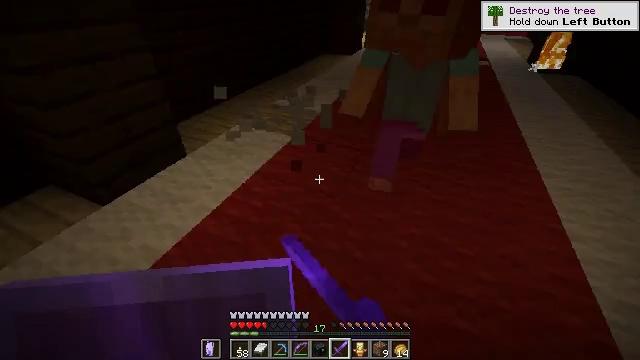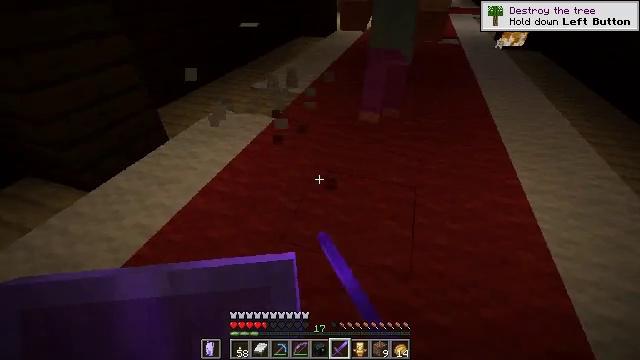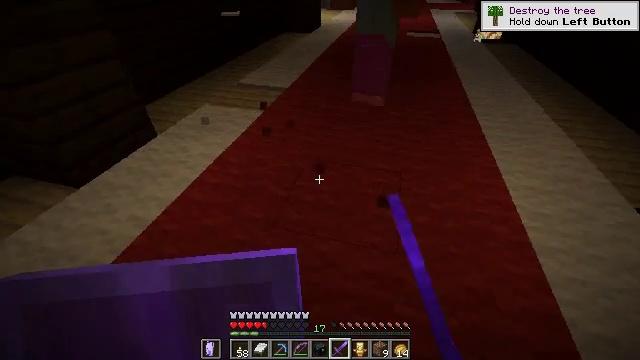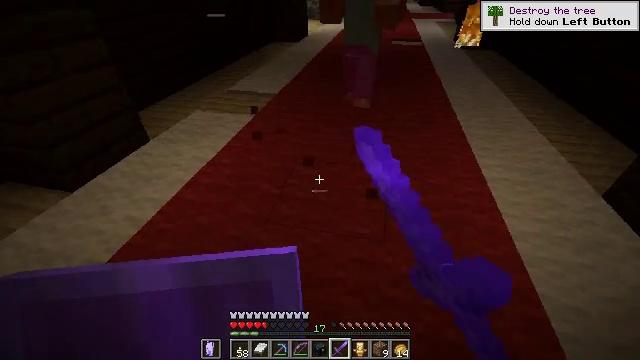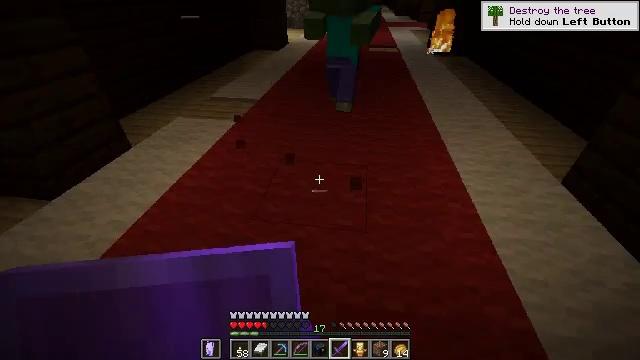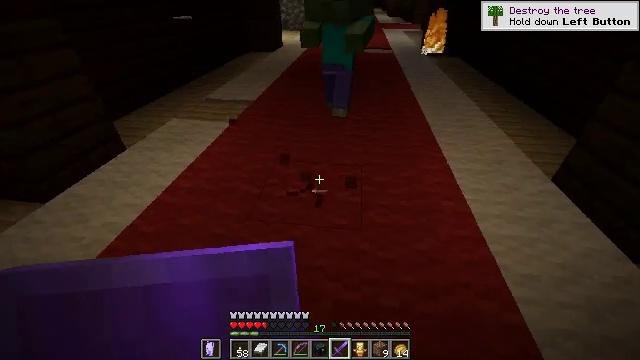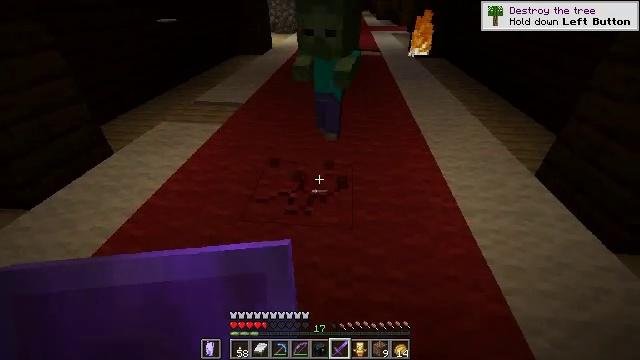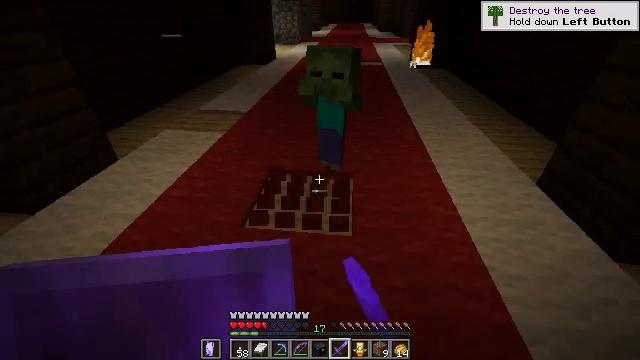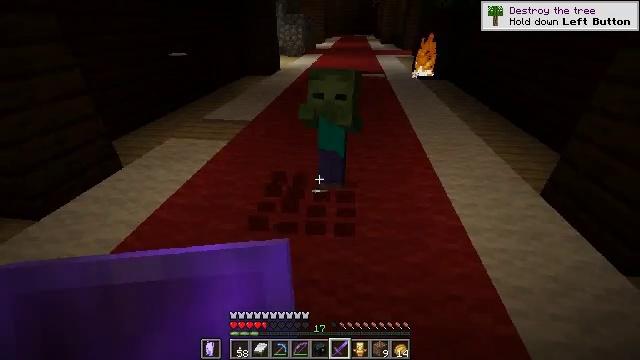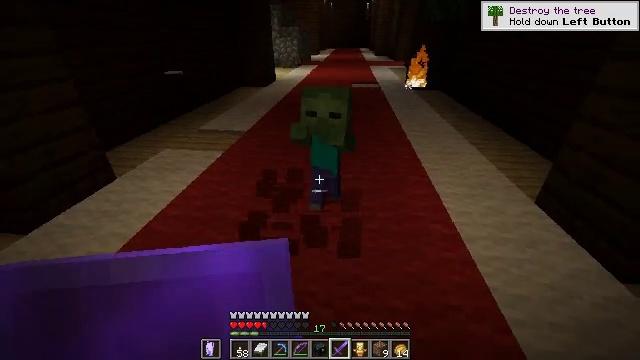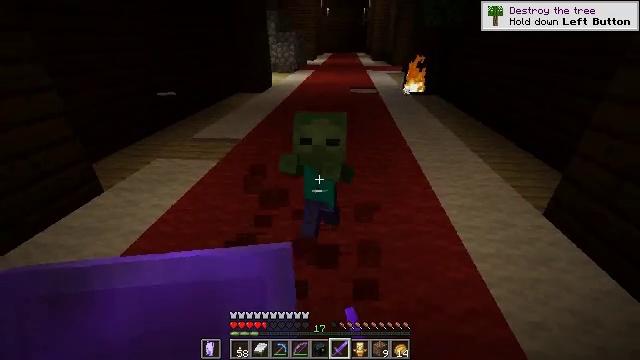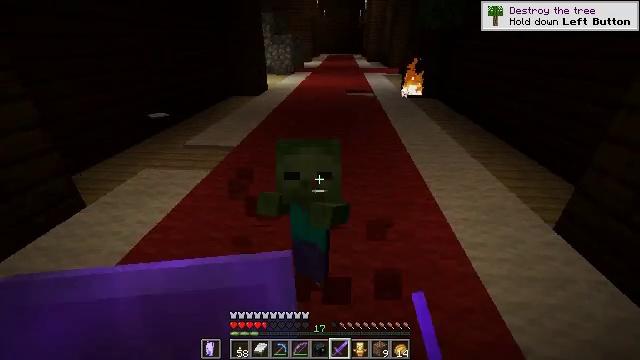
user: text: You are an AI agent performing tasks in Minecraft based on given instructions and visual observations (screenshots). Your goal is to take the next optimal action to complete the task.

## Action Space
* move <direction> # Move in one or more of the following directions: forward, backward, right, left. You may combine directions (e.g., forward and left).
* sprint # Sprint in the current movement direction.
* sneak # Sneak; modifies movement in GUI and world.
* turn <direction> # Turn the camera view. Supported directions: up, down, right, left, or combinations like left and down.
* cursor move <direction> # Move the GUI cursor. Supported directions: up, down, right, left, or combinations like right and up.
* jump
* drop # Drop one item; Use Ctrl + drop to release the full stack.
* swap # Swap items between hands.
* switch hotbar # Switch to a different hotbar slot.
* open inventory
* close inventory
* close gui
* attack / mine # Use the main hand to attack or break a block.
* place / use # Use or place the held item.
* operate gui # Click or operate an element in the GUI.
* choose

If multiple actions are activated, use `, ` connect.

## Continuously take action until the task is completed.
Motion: motion action
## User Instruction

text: Gather the red carpet from the floor.
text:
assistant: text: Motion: move back, turn right and down, attack / mine
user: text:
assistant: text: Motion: move back, turn right, attack / mine
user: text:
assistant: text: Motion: turn right and up
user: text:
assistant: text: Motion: turn right and up
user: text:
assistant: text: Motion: turn right, attack / mine
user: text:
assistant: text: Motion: turn right, attack / mine
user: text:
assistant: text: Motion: turn up, attack / mine
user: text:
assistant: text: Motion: turn up
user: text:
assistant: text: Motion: move forward, turn right and up
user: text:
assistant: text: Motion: move forward
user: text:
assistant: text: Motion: move forward
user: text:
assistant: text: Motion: attack / mine